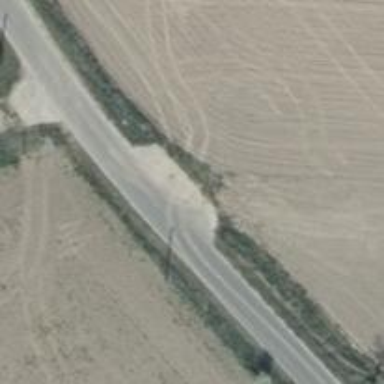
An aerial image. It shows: Passing place on the road.